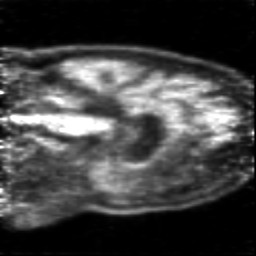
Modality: PET
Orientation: sagittal
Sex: male
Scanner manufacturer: siemens